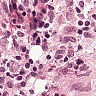
Metastatic tissue present: no